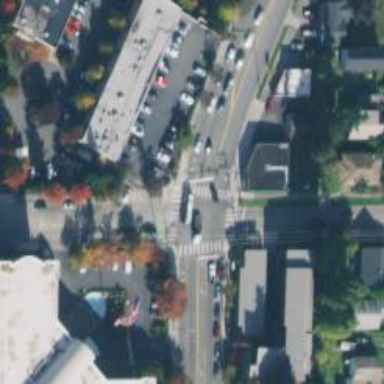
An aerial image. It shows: Secondary road with separate sidewalks.